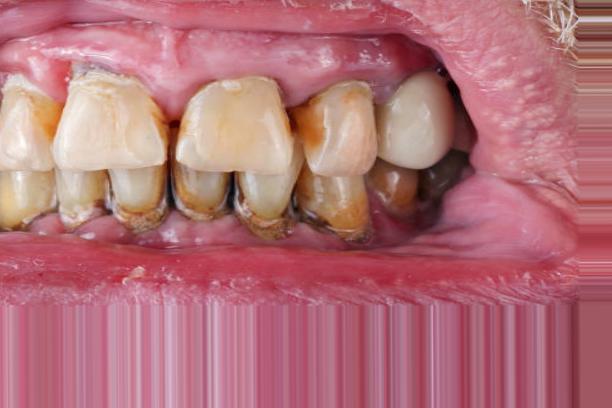
Condition: Caries